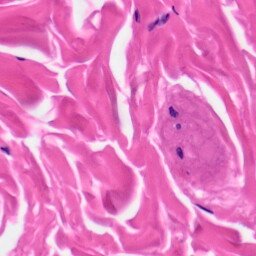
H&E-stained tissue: Skin